Brain MRI, t1w sequence, axial 2D slice.
Patient: age 33, sex F, weight 95 kg, height 1.95 m
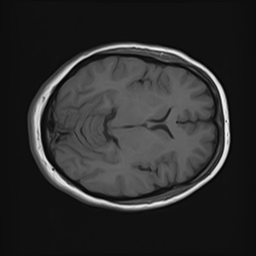